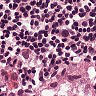
Metastatic tissue present: yes